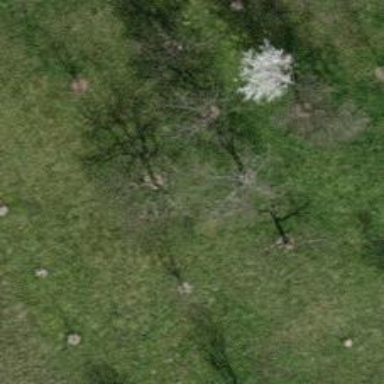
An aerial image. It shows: Orchard.